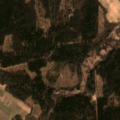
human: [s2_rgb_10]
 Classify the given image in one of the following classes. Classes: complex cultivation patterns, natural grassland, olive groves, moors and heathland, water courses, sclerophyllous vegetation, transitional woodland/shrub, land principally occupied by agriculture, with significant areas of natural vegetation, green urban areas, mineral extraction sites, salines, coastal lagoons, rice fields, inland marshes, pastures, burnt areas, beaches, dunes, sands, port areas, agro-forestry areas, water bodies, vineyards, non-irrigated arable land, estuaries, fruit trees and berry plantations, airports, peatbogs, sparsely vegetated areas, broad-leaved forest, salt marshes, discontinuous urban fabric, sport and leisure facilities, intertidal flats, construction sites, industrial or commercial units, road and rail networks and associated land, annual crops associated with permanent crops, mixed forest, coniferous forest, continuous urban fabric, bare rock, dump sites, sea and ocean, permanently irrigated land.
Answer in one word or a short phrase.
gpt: complex cultivation patterns, land principally occupied by agriculture, with significant areas of natural vegetation, mixed forest